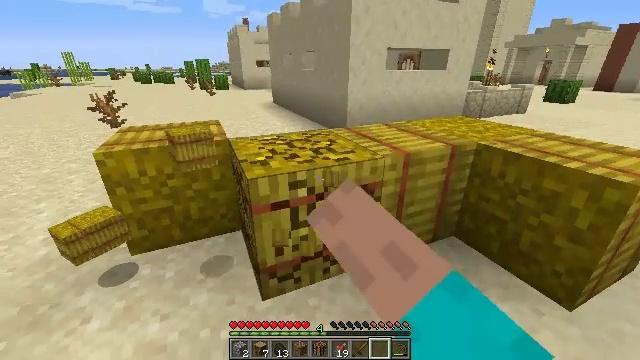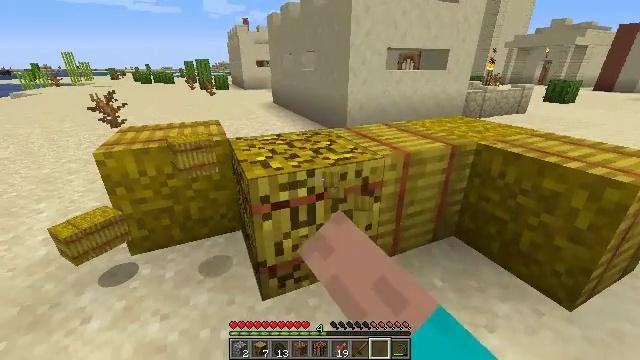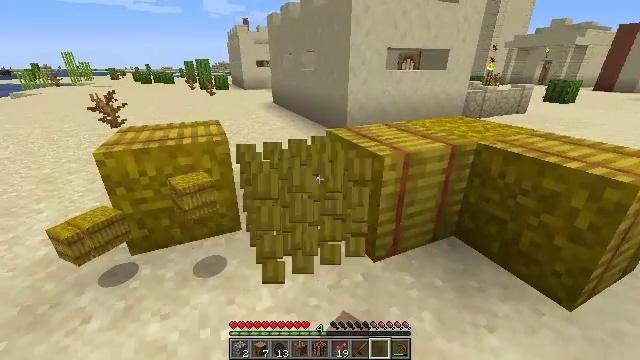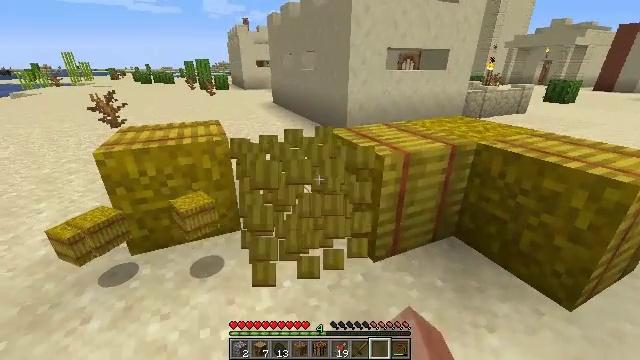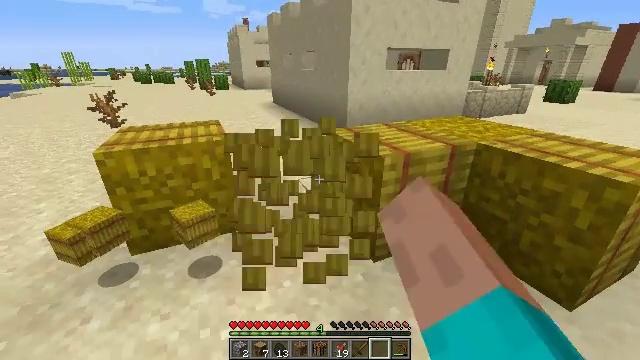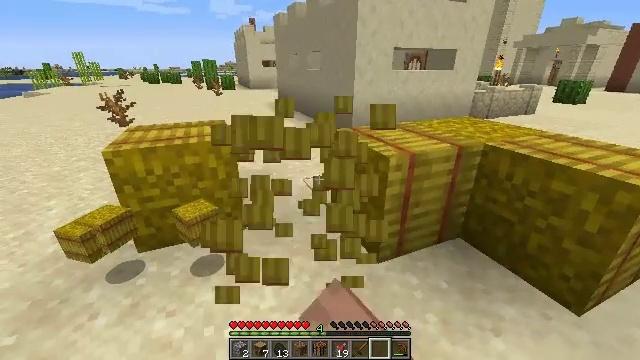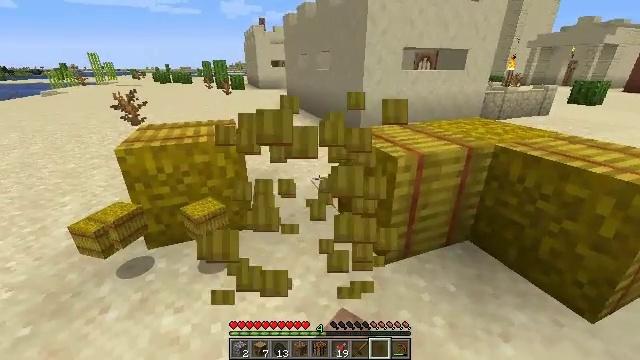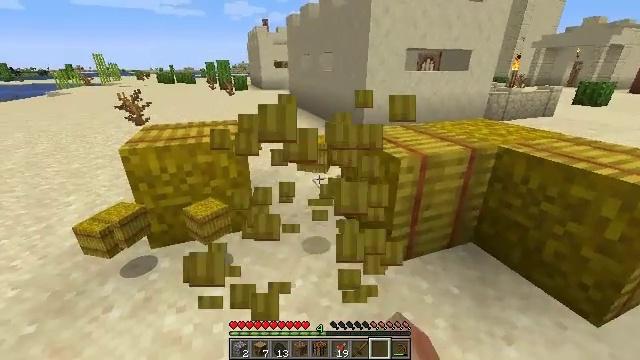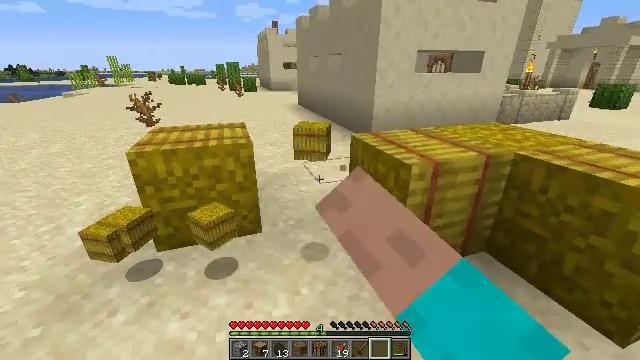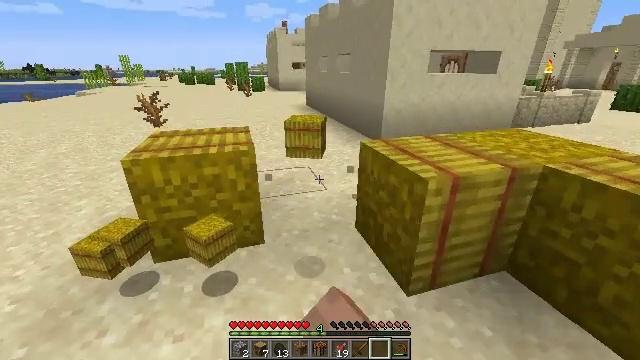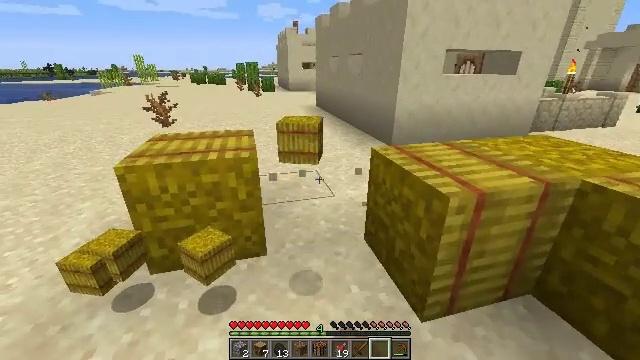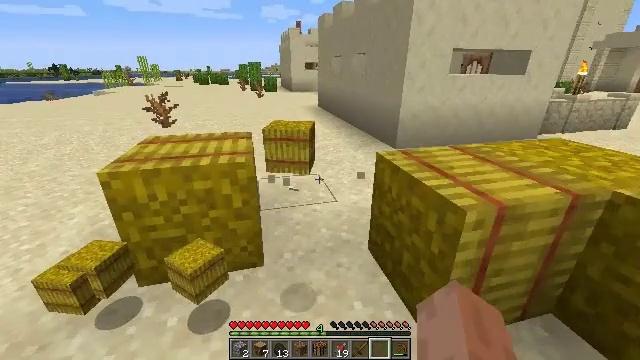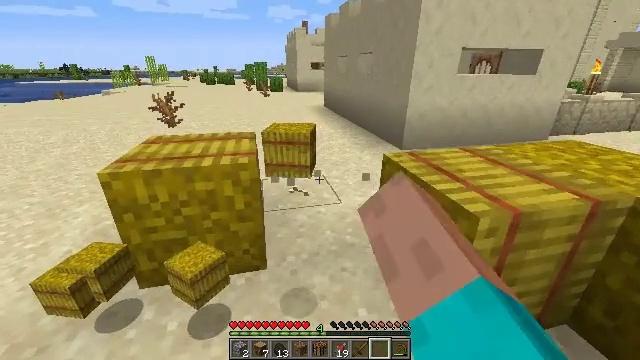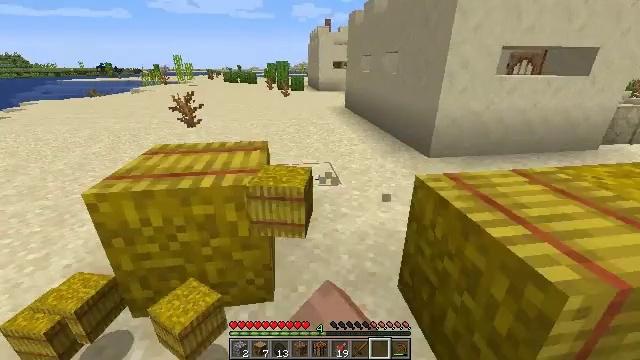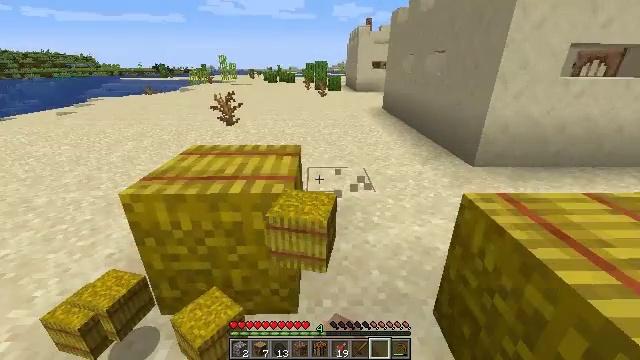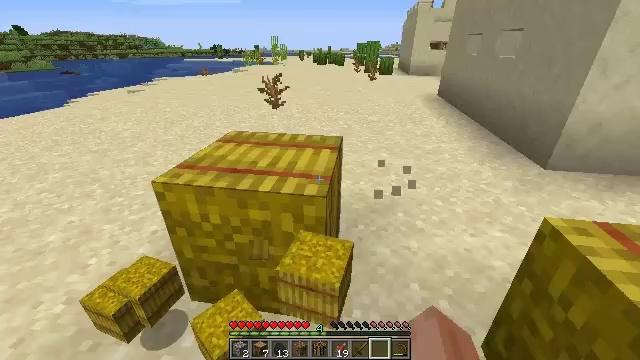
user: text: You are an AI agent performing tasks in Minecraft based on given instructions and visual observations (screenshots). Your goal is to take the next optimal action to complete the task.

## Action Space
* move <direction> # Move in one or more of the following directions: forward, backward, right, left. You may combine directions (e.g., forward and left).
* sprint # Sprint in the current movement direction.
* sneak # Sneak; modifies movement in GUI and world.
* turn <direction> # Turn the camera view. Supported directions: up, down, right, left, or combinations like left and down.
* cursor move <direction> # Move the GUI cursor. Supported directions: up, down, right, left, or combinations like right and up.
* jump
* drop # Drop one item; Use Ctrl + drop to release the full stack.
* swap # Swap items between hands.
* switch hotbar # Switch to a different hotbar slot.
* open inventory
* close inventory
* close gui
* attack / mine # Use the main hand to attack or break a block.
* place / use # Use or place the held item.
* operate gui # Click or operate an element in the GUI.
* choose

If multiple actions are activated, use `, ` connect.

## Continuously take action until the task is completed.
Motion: motion action
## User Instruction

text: Collect a hay block for crafting.
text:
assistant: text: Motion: attack / mine
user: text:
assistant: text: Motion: attack / mine
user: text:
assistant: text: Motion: attack / mine
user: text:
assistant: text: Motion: attack / mine
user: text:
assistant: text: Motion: turn left, attack / mine
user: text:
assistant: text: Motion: turn left, attack / mine
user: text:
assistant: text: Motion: attack / mine
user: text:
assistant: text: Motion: move forward, turn left, attack / mine
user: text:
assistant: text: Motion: move forward, turn left, attack / mine
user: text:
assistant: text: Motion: move forward, turn left, attack / mine
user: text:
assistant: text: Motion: move forward, attack / mine
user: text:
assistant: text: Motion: move forward, turn left, attack / mine
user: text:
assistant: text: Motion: move forward, turn left, attack / mine
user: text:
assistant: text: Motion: move forward, turn left, attack / mine
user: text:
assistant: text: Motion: turn left and down, attack / mine
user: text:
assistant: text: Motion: turn left and down, attack / mine
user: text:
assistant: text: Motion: turn left, attack / mine
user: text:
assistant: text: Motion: attack / mine
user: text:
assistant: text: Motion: attack / mine
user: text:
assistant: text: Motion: attack / mine
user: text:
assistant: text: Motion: attack / mine
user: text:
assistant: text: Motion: attack / mine
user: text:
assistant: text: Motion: attack / mine
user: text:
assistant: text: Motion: attack / mine
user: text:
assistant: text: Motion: attack / mine
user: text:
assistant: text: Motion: attack / mine
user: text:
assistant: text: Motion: attack / mine
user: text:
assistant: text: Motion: turn down, attack / mine
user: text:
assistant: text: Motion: attack / mine
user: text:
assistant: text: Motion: attack / mine